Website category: sports
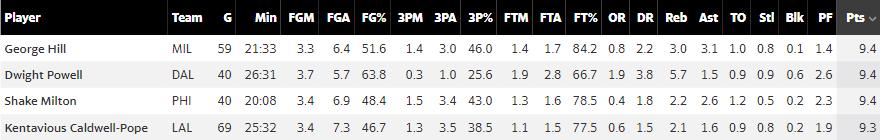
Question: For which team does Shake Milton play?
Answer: PHI

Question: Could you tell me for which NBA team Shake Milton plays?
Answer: PHI

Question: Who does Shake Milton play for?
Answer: PHI

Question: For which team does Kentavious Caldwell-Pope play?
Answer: LAL

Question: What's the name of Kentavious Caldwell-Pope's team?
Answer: LAL

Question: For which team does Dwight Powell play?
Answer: DAL

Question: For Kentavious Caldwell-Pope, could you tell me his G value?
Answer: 69

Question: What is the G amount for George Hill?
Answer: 59

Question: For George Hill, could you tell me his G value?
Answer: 59

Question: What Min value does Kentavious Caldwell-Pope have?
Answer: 25:32

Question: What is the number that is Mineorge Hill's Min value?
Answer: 21:33

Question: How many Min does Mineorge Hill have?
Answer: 21:33

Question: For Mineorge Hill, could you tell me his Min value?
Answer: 21:33

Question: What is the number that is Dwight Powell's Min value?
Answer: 26:31

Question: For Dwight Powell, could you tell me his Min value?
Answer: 26:31

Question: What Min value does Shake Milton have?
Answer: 20:08

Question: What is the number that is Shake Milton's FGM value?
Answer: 3.4

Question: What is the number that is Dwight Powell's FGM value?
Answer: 3.7

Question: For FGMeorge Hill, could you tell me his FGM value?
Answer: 3.3

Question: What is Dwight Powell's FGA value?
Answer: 5.7

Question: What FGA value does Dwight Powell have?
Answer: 5.7

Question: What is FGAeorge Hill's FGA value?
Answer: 6.4

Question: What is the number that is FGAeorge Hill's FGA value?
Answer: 6.4

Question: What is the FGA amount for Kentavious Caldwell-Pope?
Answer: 7.3

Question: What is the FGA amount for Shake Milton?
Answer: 6.9

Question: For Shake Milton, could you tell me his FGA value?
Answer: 6.9

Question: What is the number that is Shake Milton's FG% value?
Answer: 48.4

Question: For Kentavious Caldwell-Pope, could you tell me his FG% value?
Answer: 46.7

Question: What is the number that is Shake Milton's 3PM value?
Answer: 1.5

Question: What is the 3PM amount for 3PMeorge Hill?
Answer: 1.4

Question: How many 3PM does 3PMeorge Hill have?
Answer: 1.4

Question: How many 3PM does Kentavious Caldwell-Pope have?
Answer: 1.3

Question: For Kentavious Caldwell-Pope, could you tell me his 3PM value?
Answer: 1.3

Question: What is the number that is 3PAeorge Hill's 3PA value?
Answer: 3.0

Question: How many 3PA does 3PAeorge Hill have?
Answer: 3.0

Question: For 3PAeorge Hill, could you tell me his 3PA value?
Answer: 3.0

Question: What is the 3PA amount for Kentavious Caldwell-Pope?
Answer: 3.5

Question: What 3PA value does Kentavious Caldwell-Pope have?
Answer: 3.5

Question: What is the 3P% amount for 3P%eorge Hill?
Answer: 46.0

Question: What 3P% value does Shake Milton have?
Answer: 43.0

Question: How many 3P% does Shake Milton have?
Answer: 43.0

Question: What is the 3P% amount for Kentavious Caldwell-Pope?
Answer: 38.5

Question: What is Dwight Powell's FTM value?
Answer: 1.9

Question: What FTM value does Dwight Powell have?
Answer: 1.9

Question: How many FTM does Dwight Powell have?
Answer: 1.9

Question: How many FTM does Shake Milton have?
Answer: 1.3

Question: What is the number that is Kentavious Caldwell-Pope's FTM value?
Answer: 1.1

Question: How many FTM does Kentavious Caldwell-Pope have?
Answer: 1.1

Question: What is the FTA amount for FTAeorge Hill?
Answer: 1.7

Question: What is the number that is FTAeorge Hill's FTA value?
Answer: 1.7

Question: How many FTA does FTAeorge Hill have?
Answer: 1.7

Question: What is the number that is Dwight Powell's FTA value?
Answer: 2.8

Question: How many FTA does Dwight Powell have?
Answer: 2.8

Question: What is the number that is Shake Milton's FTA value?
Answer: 1.6

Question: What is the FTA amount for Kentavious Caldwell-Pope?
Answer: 1.5

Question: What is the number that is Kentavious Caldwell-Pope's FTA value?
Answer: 1.5

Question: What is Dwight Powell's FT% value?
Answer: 66.7

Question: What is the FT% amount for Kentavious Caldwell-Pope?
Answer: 77.5

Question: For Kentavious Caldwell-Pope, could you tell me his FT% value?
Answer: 77.5

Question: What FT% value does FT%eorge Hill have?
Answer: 84.2

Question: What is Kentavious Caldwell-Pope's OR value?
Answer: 0.6

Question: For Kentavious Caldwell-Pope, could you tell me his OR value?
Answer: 0.6

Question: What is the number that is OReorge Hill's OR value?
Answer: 0.8

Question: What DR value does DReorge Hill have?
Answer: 2.2